Field crop: maize
Growth stage: 2
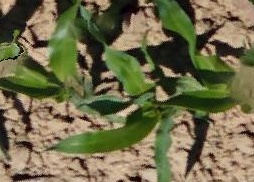
Species: maize